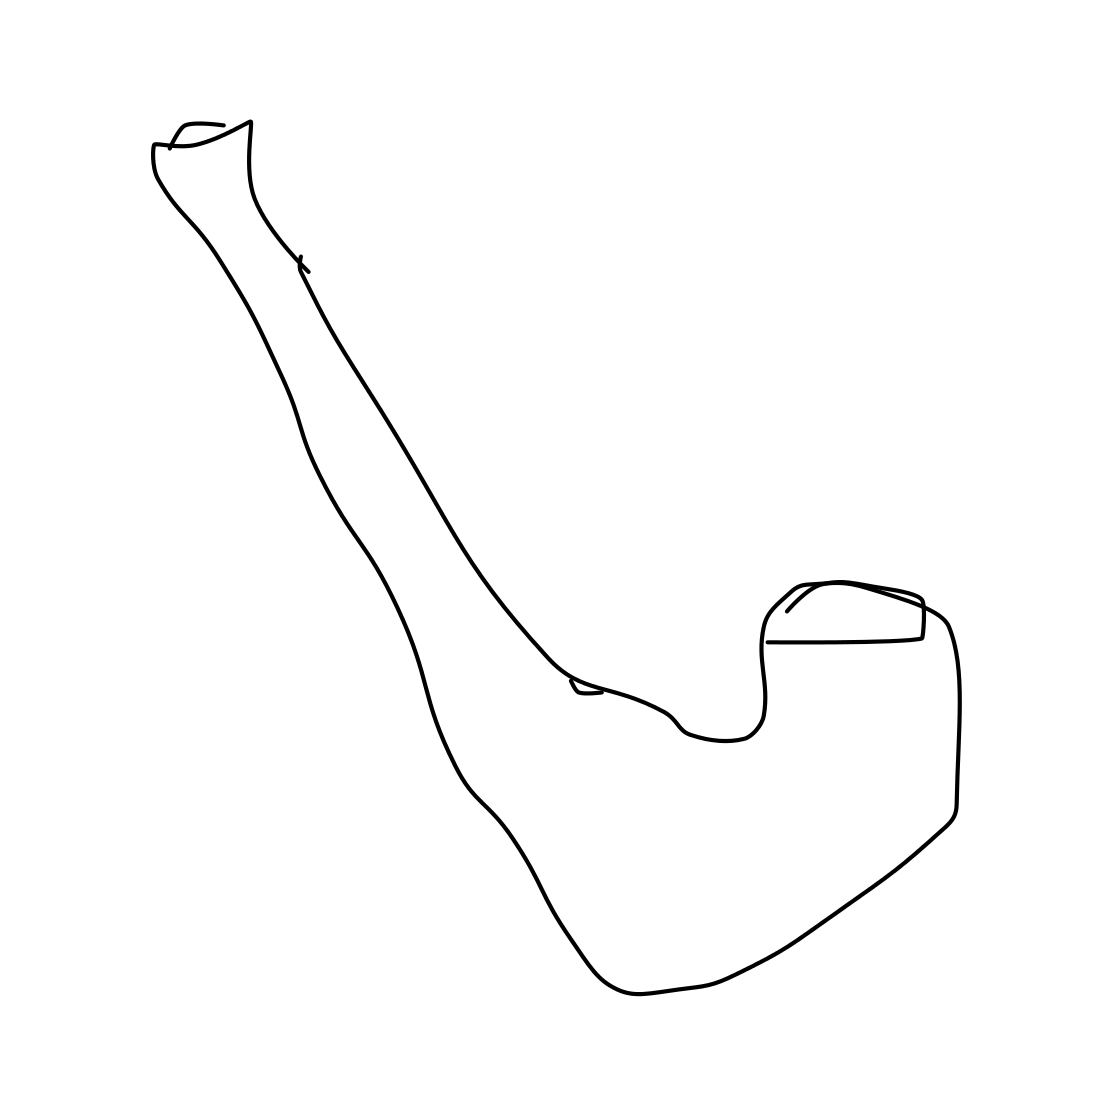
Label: pipe (for smoking)